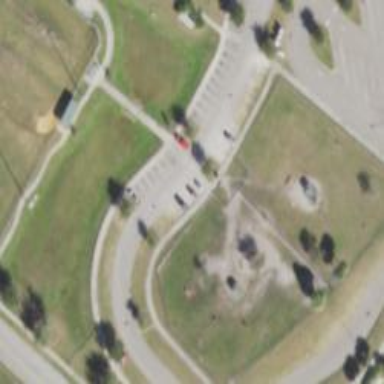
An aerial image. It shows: Dog park for leisure land.